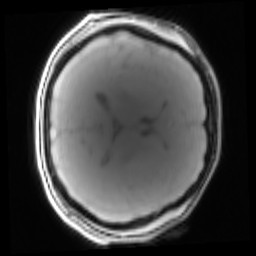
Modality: PDw
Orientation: axial
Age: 22
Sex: female
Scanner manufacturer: siemens
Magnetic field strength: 3 T
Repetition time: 0.25 s
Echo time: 0.00103 s